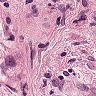
Metastatic tissue present: yes